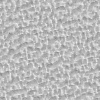
Atmospheric dust classification: not_dusty